Aerial crown-view tile of a tropical tree (Barro Colorado Island, Panama), acquired 20240716:
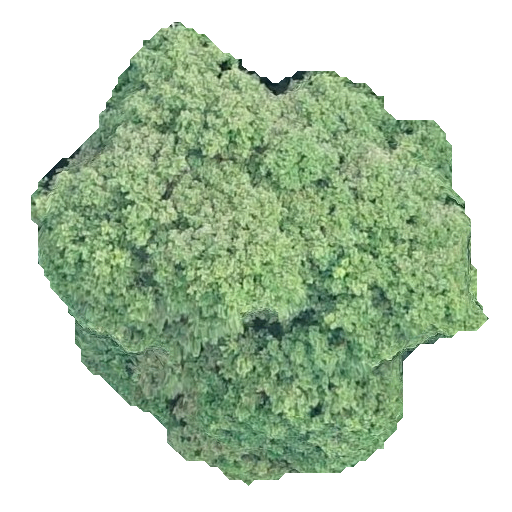
Species: Prioria copaifera
GBIF accepted scientific name: Prioria copaifera
Crown area: 217.505 m²